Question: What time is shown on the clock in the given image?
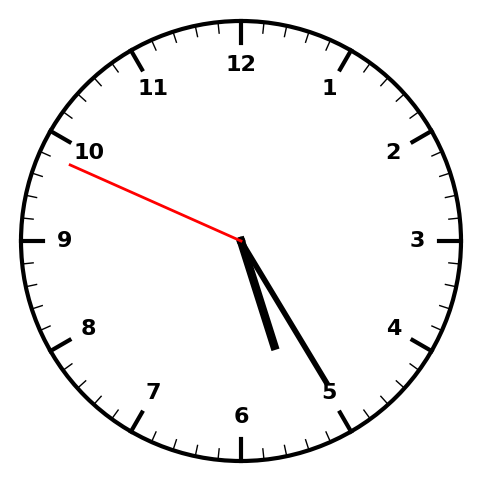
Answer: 05:24:49